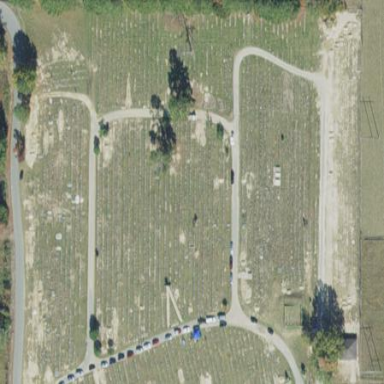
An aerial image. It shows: Cemetery or graveyard.